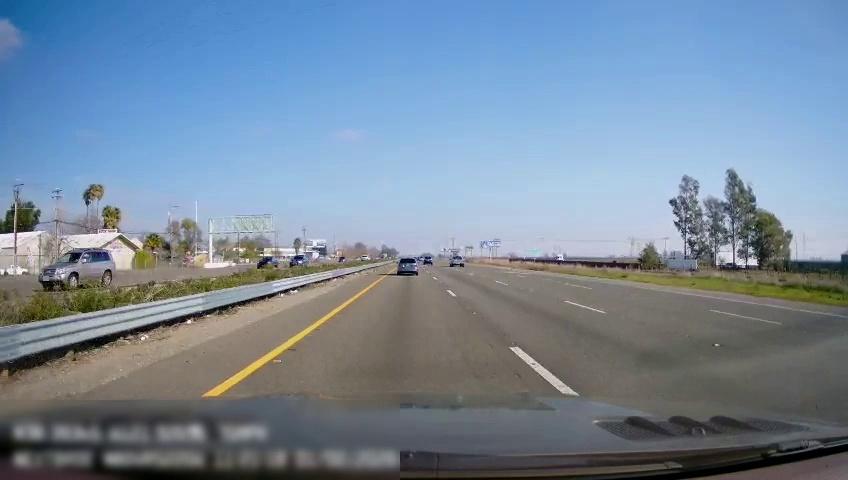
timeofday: Day
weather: Sunny
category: Drivable Space
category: Drivable Space
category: Vehicles | Car
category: Vehicles | Car
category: Vehicles | Car
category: Vehicles | SUV
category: Vehicles | Car
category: Vehicles | Car
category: Vehicles | Car
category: Lanes | Current Lane
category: Lanes | Current Lane
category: Lanes | Alternate Lane
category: Lanes | Alternate Lane
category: Lanes | Alternate Lane